Field crop: maize
Growth stage: 2
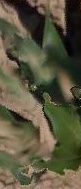
Species: maize